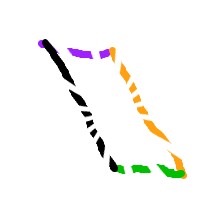
Shape: parallelogram